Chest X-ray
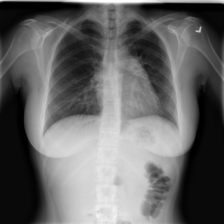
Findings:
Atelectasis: negative
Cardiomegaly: negative
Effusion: negative
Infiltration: negative
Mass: negative
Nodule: negative
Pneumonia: negative
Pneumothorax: negative
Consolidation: negative
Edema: negative
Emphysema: negative
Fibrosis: negative
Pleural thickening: negative
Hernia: negative